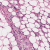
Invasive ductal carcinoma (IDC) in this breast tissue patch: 1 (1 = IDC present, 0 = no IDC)